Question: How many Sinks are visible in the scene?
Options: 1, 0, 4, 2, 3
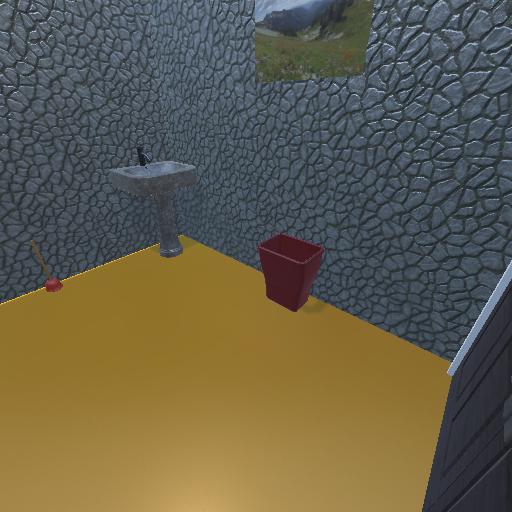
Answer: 1